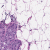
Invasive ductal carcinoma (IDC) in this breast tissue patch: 0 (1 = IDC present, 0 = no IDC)